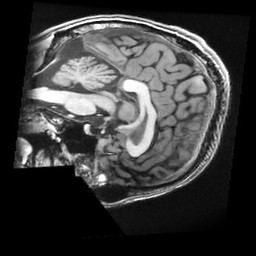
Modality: T1w
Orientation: sagittal
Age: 38
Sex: male
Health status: healthy
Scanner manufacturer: ge
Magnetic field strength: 3 T
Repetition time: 0.008448 s
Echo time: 0.003184 s